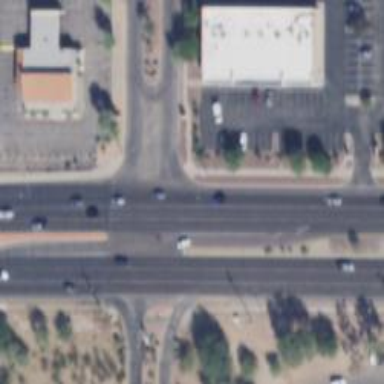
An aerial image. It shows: Unmarked crossing on the road.